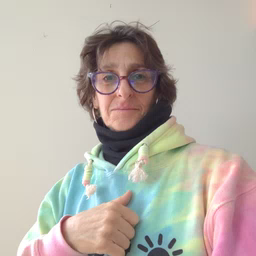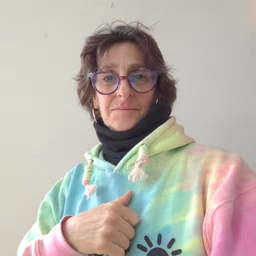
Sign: hate